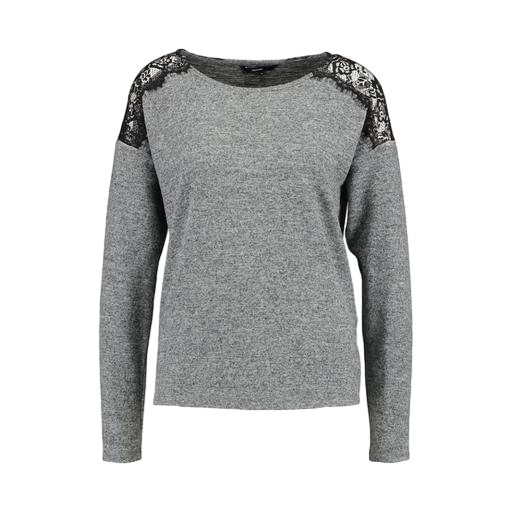
lace-yoke t-shirt, long-sleeve t-shirt only macy, gray lace-trim heathered top, white background